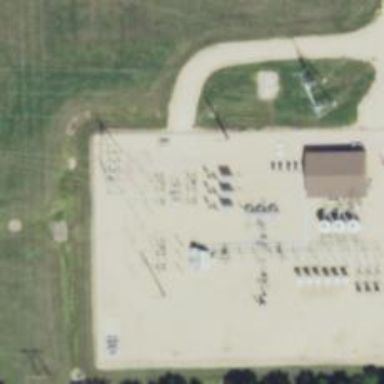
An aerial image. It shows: Switch used for power control.